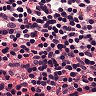
Metastatic tissue present: no